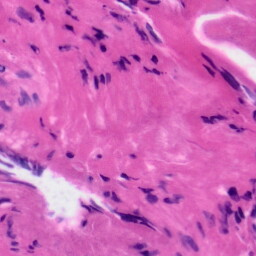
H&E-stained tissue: Tonsil